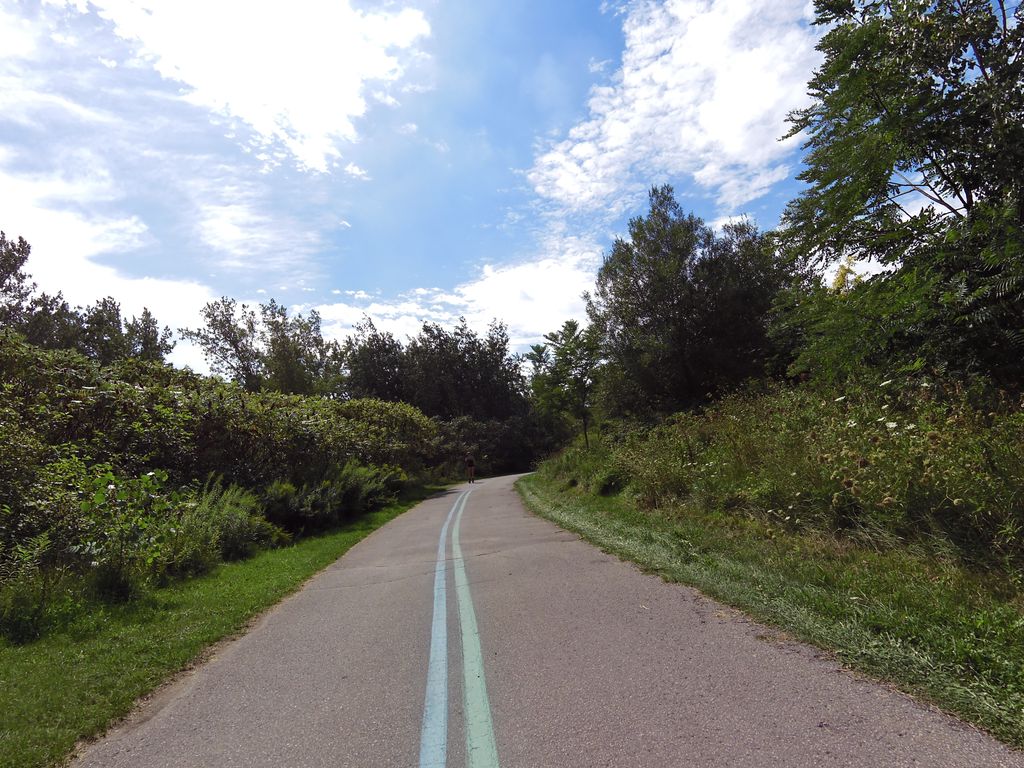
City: toronto